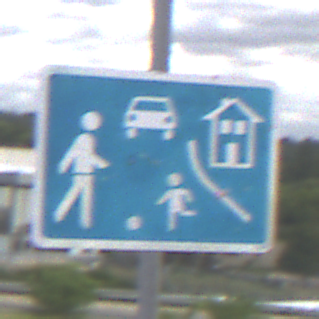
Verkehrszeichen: BeginnVerkehrsberuhigterBereich
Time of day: MorningAfternoon
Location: Outdoor (Suburban)
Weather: PartlyCloudy
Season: NotSpecified
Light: Natural